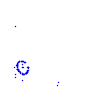
Particle: kaon